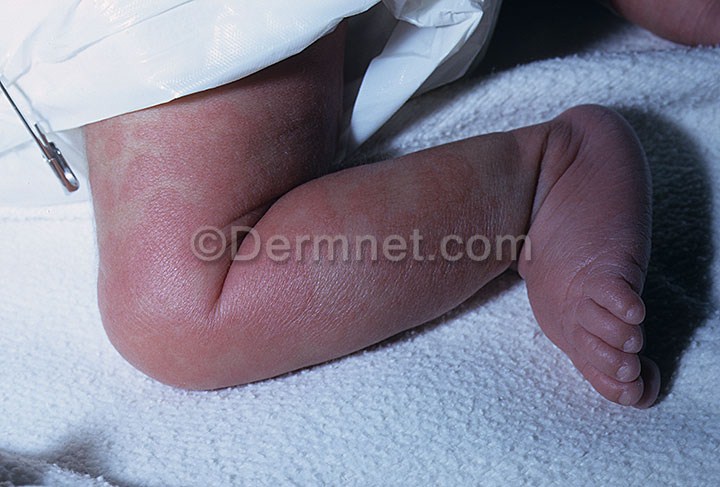
Disease: Exanthems and Drug Eruptions